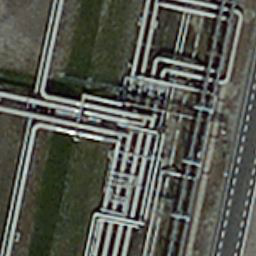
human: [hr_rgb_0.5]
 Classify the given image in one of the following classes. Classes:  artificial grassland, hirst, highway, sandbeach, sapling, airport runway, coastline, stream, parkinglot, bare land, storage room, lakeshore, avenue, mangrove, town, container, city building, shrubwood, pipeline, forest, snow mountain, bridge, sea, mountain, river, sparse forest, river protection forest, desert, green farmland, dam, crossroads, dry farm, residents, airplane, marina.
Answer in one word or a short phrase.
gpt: pipeline